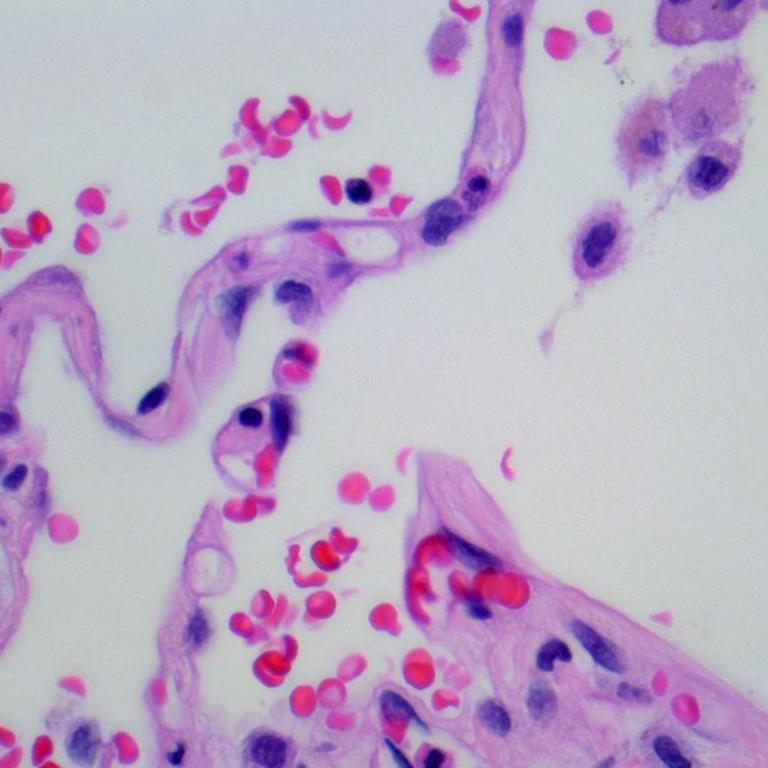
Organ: lung
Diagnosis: benign